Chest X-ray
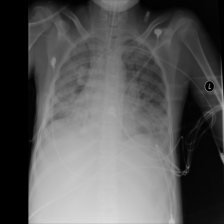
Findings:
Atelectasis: negative
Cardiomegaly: positive
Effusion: positive
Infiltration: positive
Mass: negative
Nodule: negative
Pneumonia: negative
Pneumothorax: negative
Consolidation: negative
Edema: negative
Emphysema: negative
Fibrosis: negative
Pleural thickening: negative
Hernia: negative